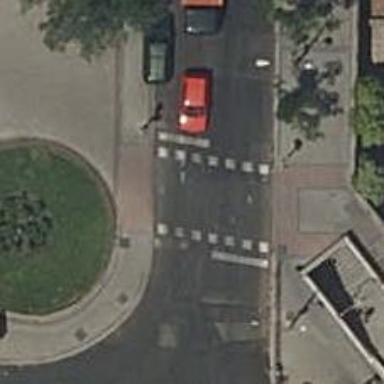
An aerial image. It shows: Road crossing with traffic signals.